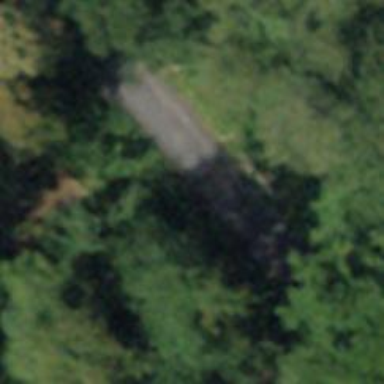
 suitable for forestry vehicles. There is also cycleway along the road."